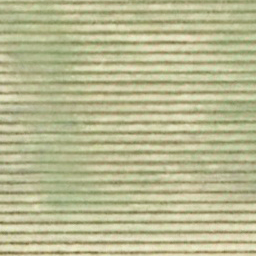
Label: agricultural